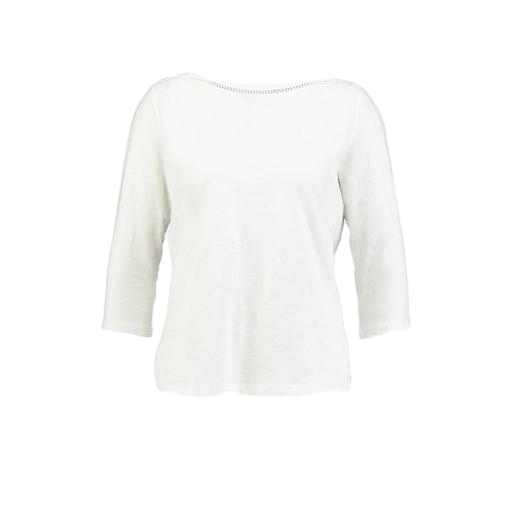
white three-quarter-sleeve top only macy, white petite boat-neck t-shirt only macy, white three-quarter-sleeve scoop-neck t-shirt only macy, white background